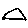
Label: triangle